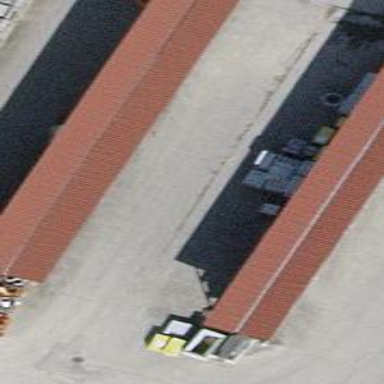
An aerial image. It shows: View of roof of building.